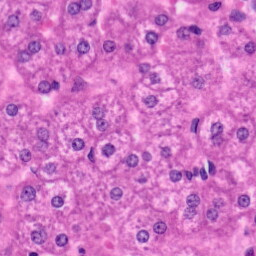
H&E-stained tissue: Liver